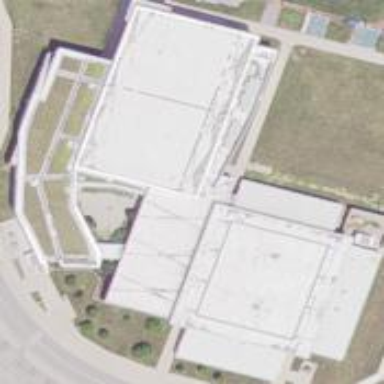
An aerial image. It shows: College building located within sports center.